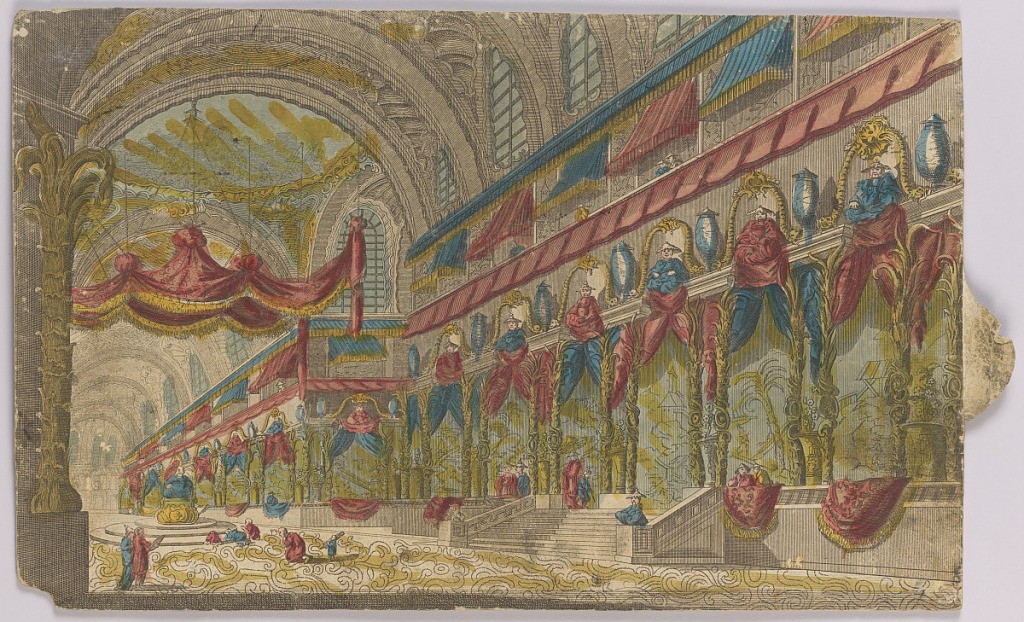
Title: Peep-Show Print
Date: mid-18th century
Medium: Engraving and brush and wash on paper
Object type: Print
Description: Peep-show print